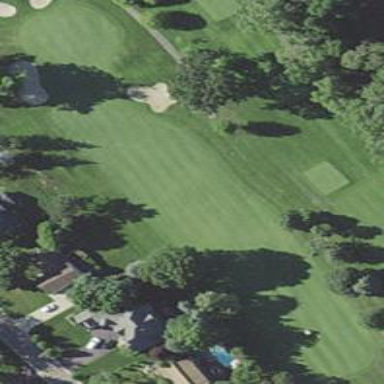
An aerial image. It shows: Grassy golf fairway.